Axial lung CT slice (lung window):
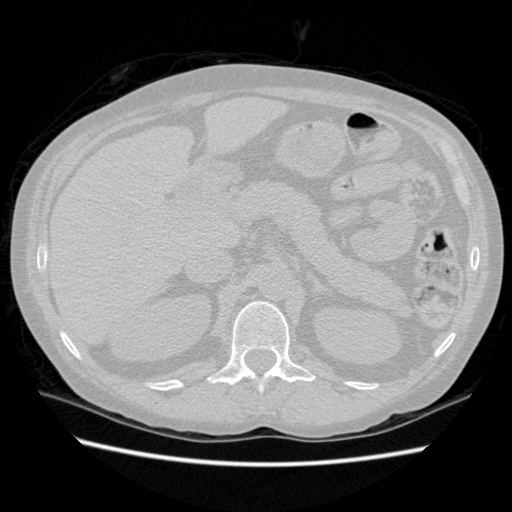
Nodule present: no